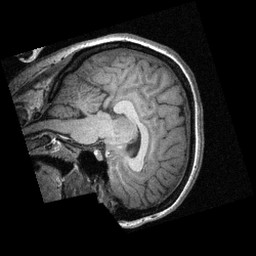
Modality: T1w
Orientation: sagittal